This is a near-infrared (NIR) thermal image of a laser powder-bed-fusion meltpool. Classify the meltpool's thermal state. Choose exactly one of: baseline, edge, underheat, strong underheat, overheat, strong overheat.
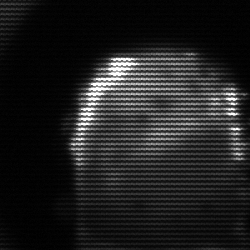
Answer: baseline